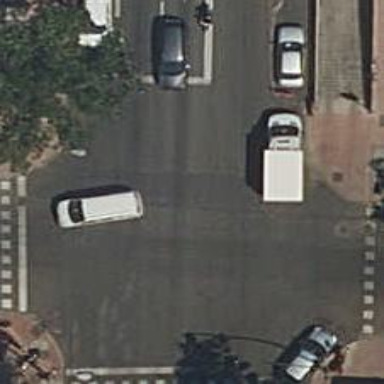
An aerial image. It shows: Road with traffic signals.